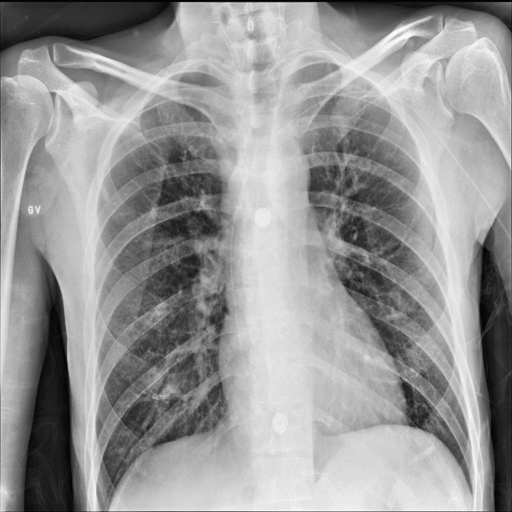
Finding: NORMAL